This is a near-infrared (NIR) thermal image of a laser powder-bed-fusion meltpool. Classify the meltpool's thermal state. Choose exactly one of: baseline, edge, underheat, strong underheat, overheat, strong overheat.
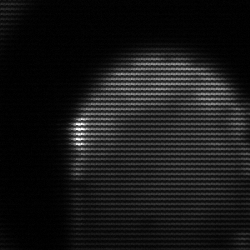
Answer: edge